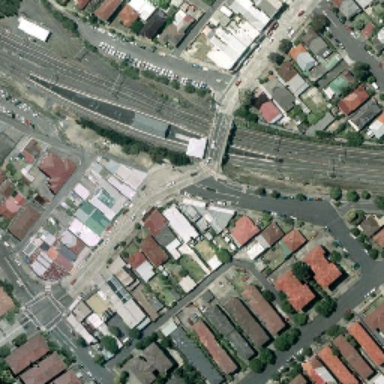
Wide roads and slender viaducts pass through the city .